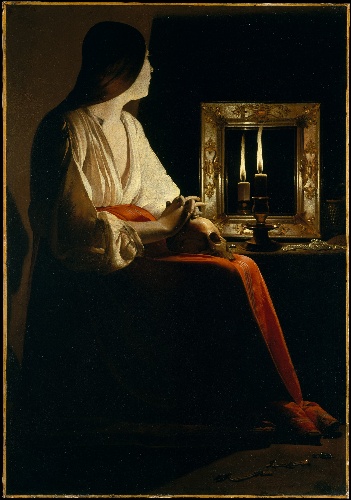
Title: The Penitent Magdalen
Artist: Georges de La Tour
Artist bio: French, Vic-sur-Seille 1593–1652 Lunéville
Date: ca. 1640
Object type: Painting
Classification: Paintings
Medium: Oil on canvas
Dimensions: 52 1/2 x 40 1/4 in. (133.4 x 102.2 cm)
Department: European Paintings
Credit line: Gift of Mr. and Mrs. Charles Wrightsman, 1978
Accession year: 1978
Repository: Metropolitan Museum of Art, New York, NY
Tags: Mary Magdalene|Candles|Mirrors|Skulls